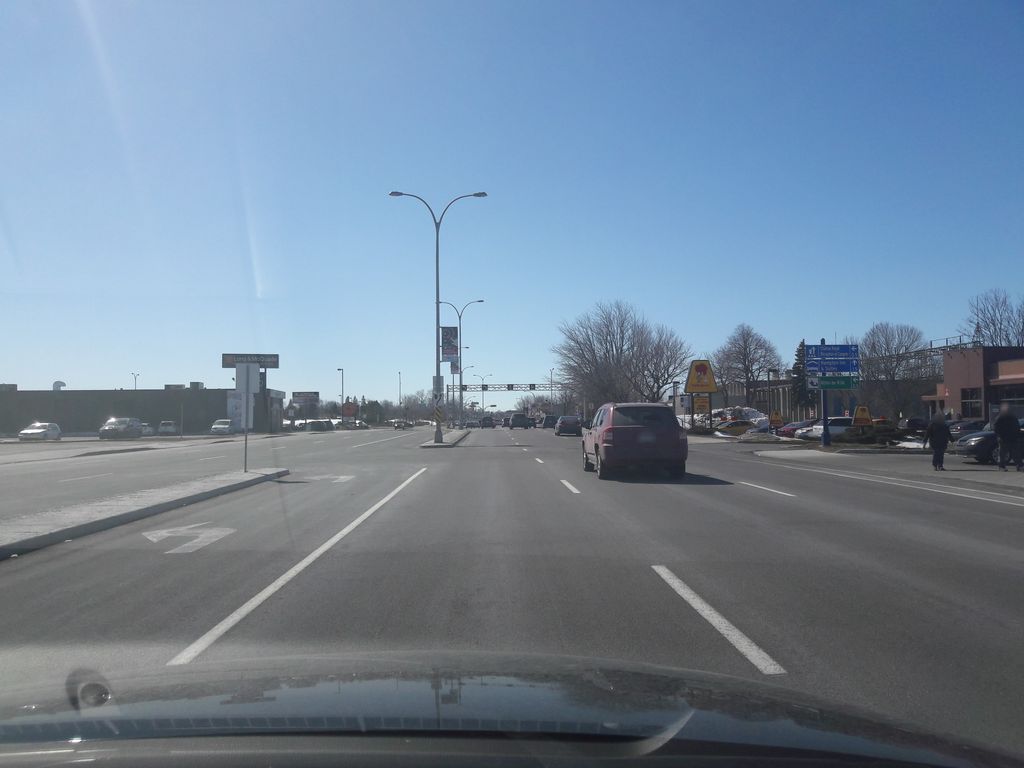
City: montreal